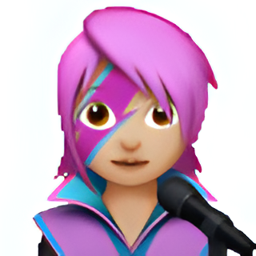
Name: female singer type 3
Emoji: 👩🏼‍🎤
Group: People & Body
Sub-group: person-role